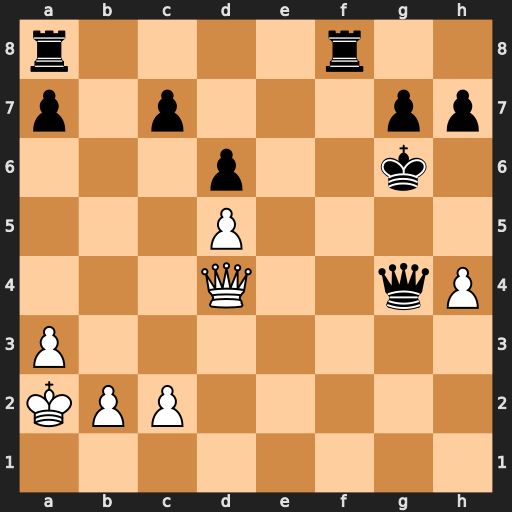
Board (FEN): r4r2/p1p3pp/3p2k1/3P4/3Q2qP/P7/KPP5/8
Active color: w
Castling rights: -
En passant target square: -
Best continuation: Qxg4+ Kf7 Qe6#